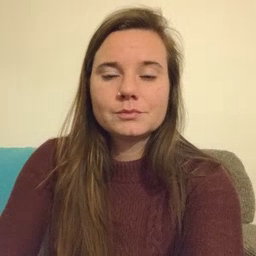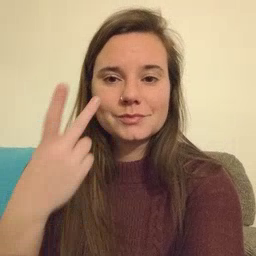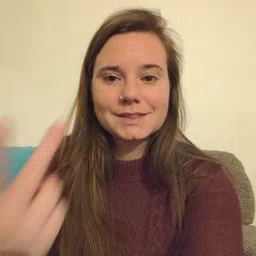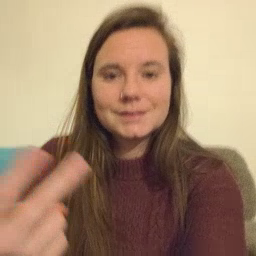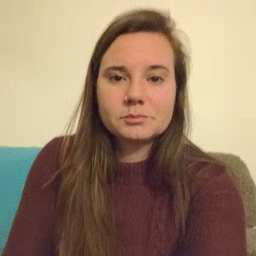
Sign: see